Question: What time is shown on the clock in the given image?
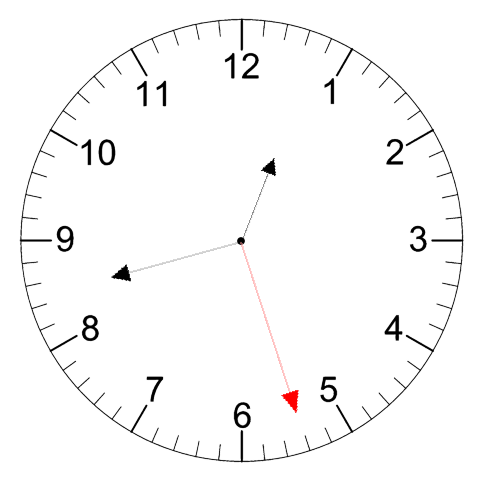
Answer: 12:42:27